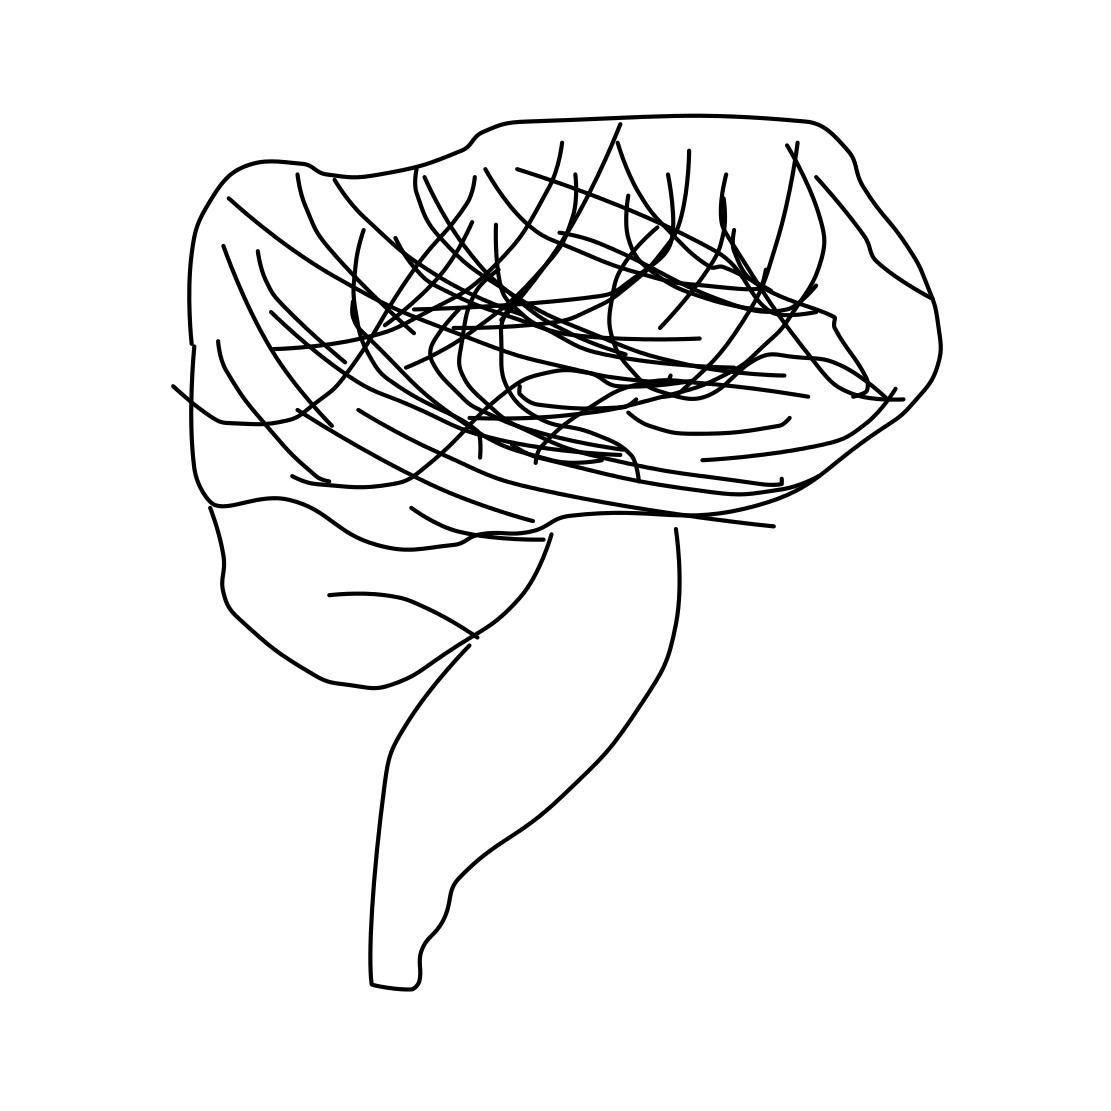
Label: brain